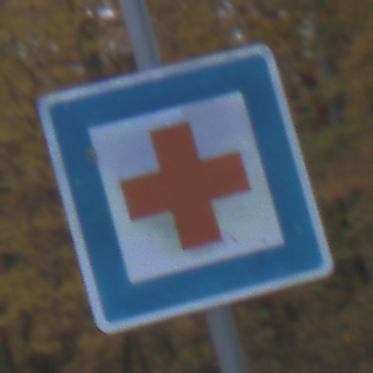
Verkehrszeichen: ErsteHilfe
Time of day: SunriseSunset
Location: Outdoor (Nature)
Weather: PartlyCloudy
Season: Autumn
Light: Natural